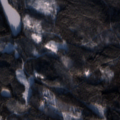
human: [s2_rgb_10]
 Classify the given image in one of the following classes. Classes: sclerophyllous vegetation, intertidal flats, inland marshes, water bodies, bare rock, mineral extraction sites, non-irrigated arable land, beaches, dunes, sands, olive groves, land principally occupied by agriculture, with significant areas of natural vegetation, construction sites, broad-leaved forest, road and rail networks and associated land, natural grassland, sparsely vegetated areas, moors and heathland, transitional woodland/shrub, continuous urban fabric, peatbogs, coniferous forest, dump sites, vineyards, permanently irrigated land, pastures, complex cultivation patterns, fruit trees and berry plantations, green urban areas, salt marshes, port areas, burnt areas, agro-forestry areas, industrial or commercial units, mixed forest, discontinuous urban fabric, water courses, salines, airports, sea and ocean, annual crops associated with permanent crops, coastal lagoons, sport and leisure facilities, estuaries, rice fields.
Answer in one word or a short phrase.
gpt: coniferous forest, mixed forest, transitional woodland/shrub